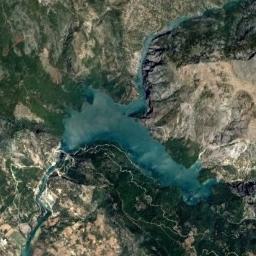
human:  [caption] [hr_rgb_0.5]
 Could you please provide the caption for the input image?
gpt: An irregularly shaped pale blue lake surrounded by yellow-brown mountains with sparse green vegetation .

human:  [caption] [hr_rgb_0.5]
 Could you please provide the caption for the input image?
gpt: Many trees are around the lake .

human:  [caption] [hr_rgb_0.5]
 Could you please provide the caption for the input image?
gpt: The lake in the picture has an irregular shape .

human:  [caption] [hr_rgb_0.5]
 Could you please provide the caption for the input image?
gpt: The lake lies in a mountainous area and the water is green .

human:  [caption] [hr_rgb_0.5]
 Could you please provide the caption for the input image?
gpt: There are mountains and rivers around the lake .